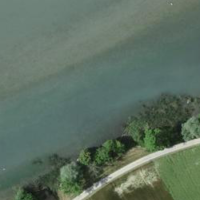
EUNIS habitat code: 15
Species observed at this site:
Aythya fuligula